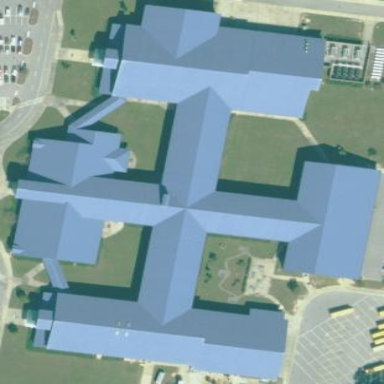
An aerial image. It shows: School building.